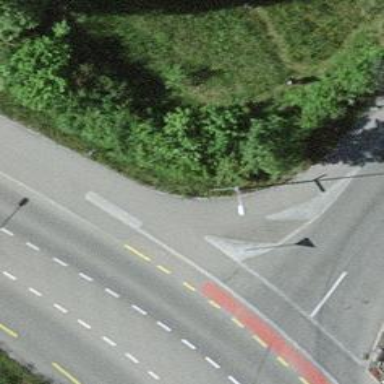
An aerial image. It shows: Sidewalk along the footway.